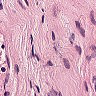
Metastatic tissue present: no